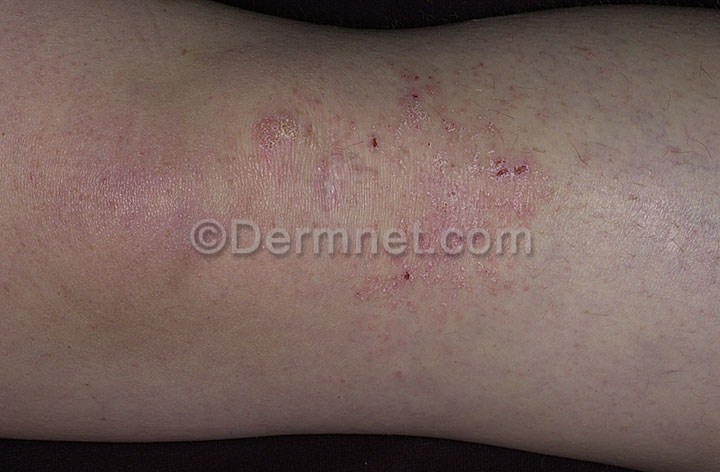
Disease: Atopic Dermatitis Photos